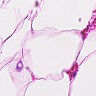
Metastatic tissue present: no